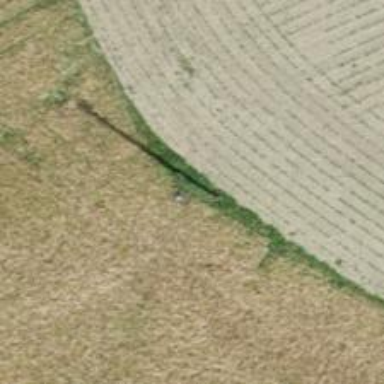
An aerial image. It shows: Minor power line.